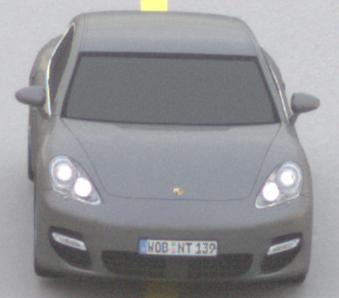
Make: Porsche
Model: Panamera
Detailed model: Panamera (970)
Model produced from: 2010/05
Model produced until: 2013/04
Doors: 5
Color: gray
Road condition: dry road
Daytime: sunrise or sunset
Contrast: low contrast